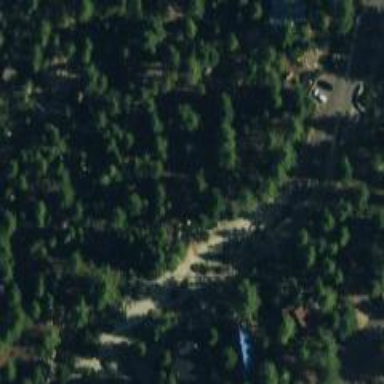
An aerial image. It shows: Forest with evergreen needle-leaved trees.